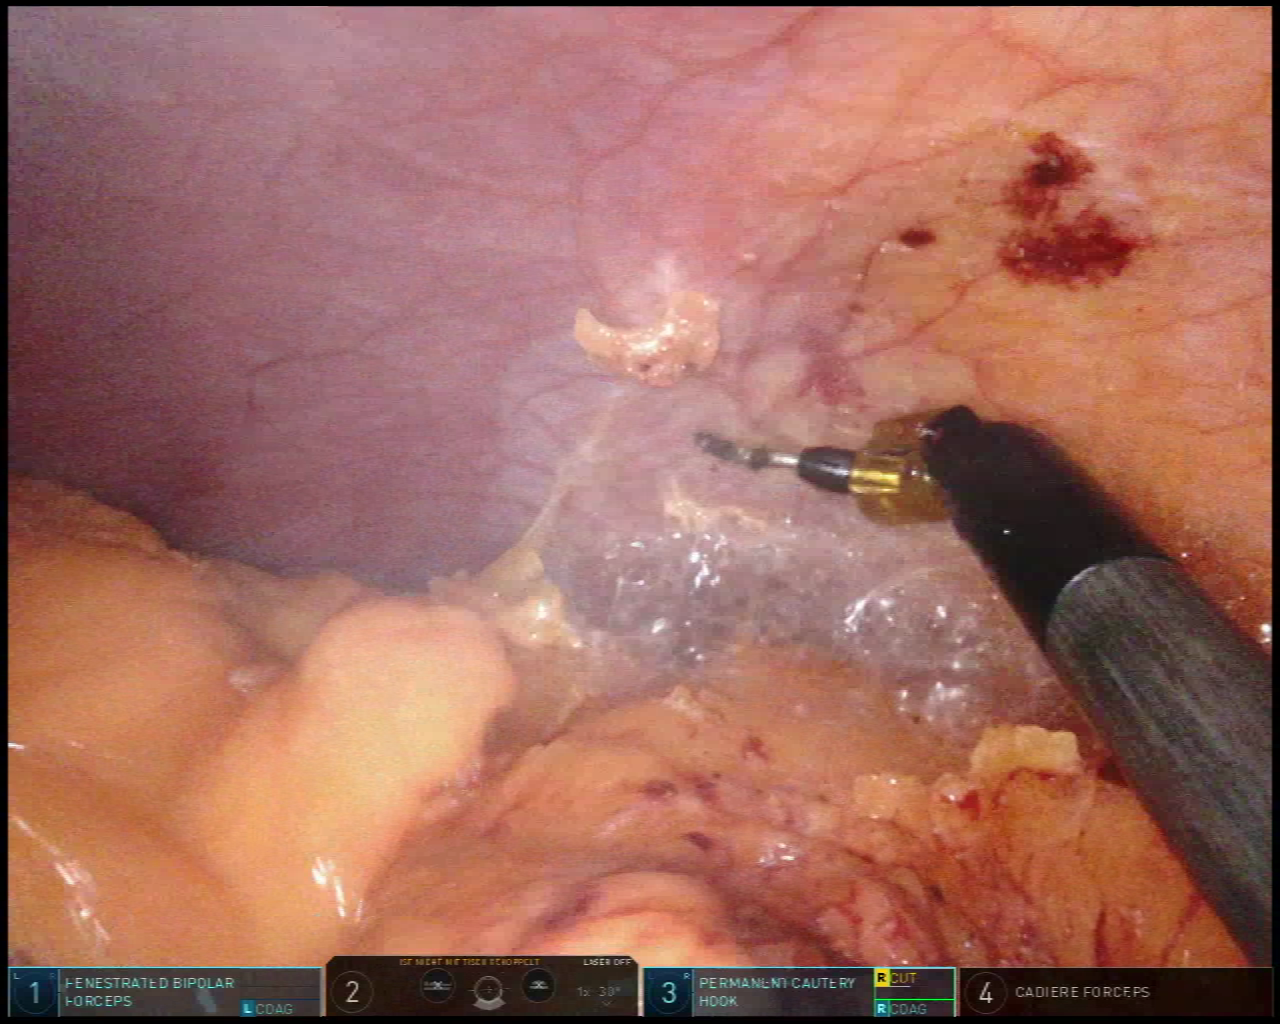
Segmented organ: abdominal_wall
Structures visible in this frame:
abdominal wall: yes
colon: no
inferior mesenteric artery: no
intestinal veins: no
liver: no
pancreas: no
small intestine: no
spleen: no
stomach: no
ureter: no
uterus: no
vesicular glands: no